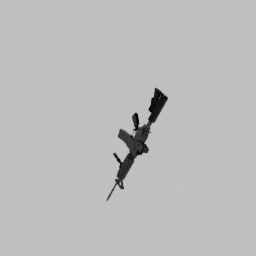
Label: tools